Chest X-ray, PA view. Patient: 38 years old, sex F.
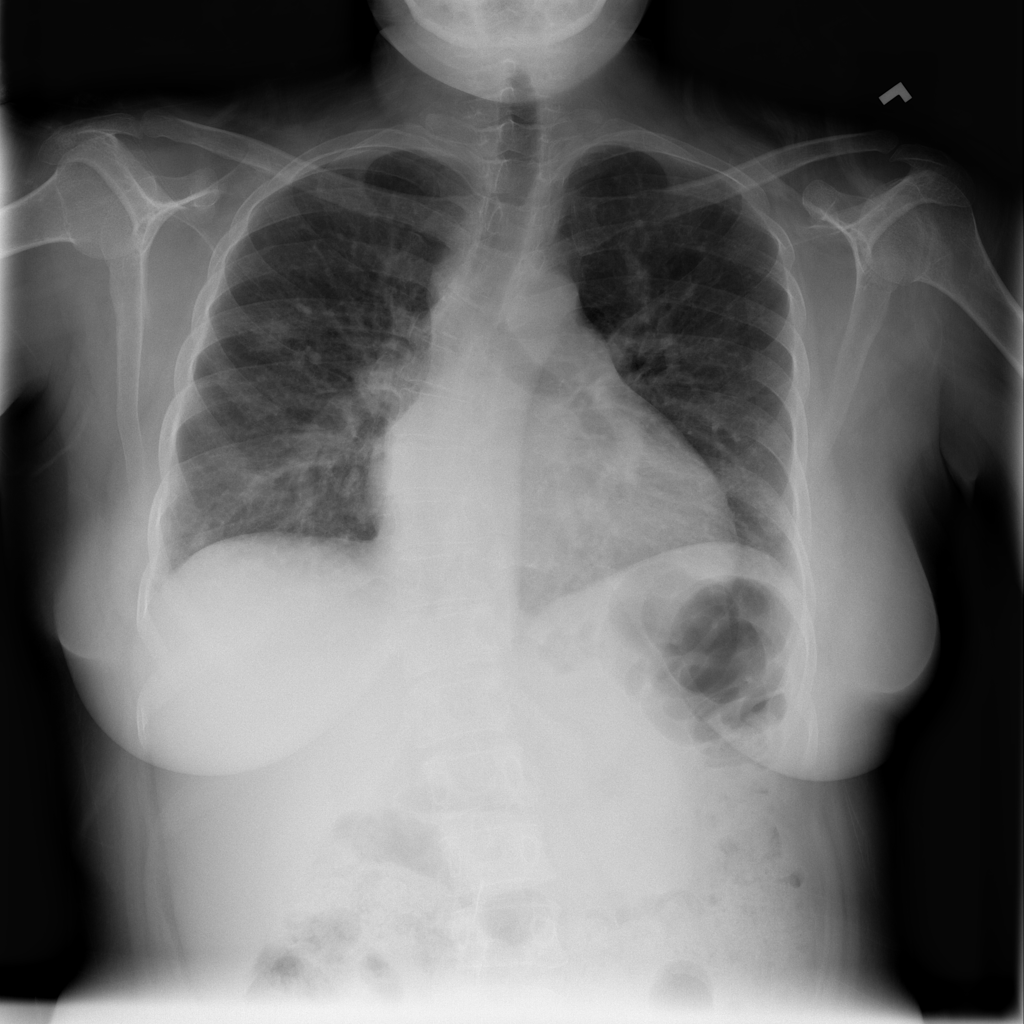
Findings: Cardiomegaly, Infiltration